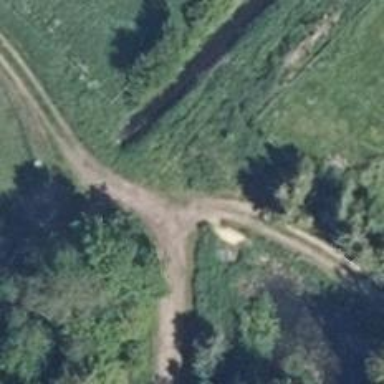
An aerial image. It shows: Grass track road with grade3 tracktype.